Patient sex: F
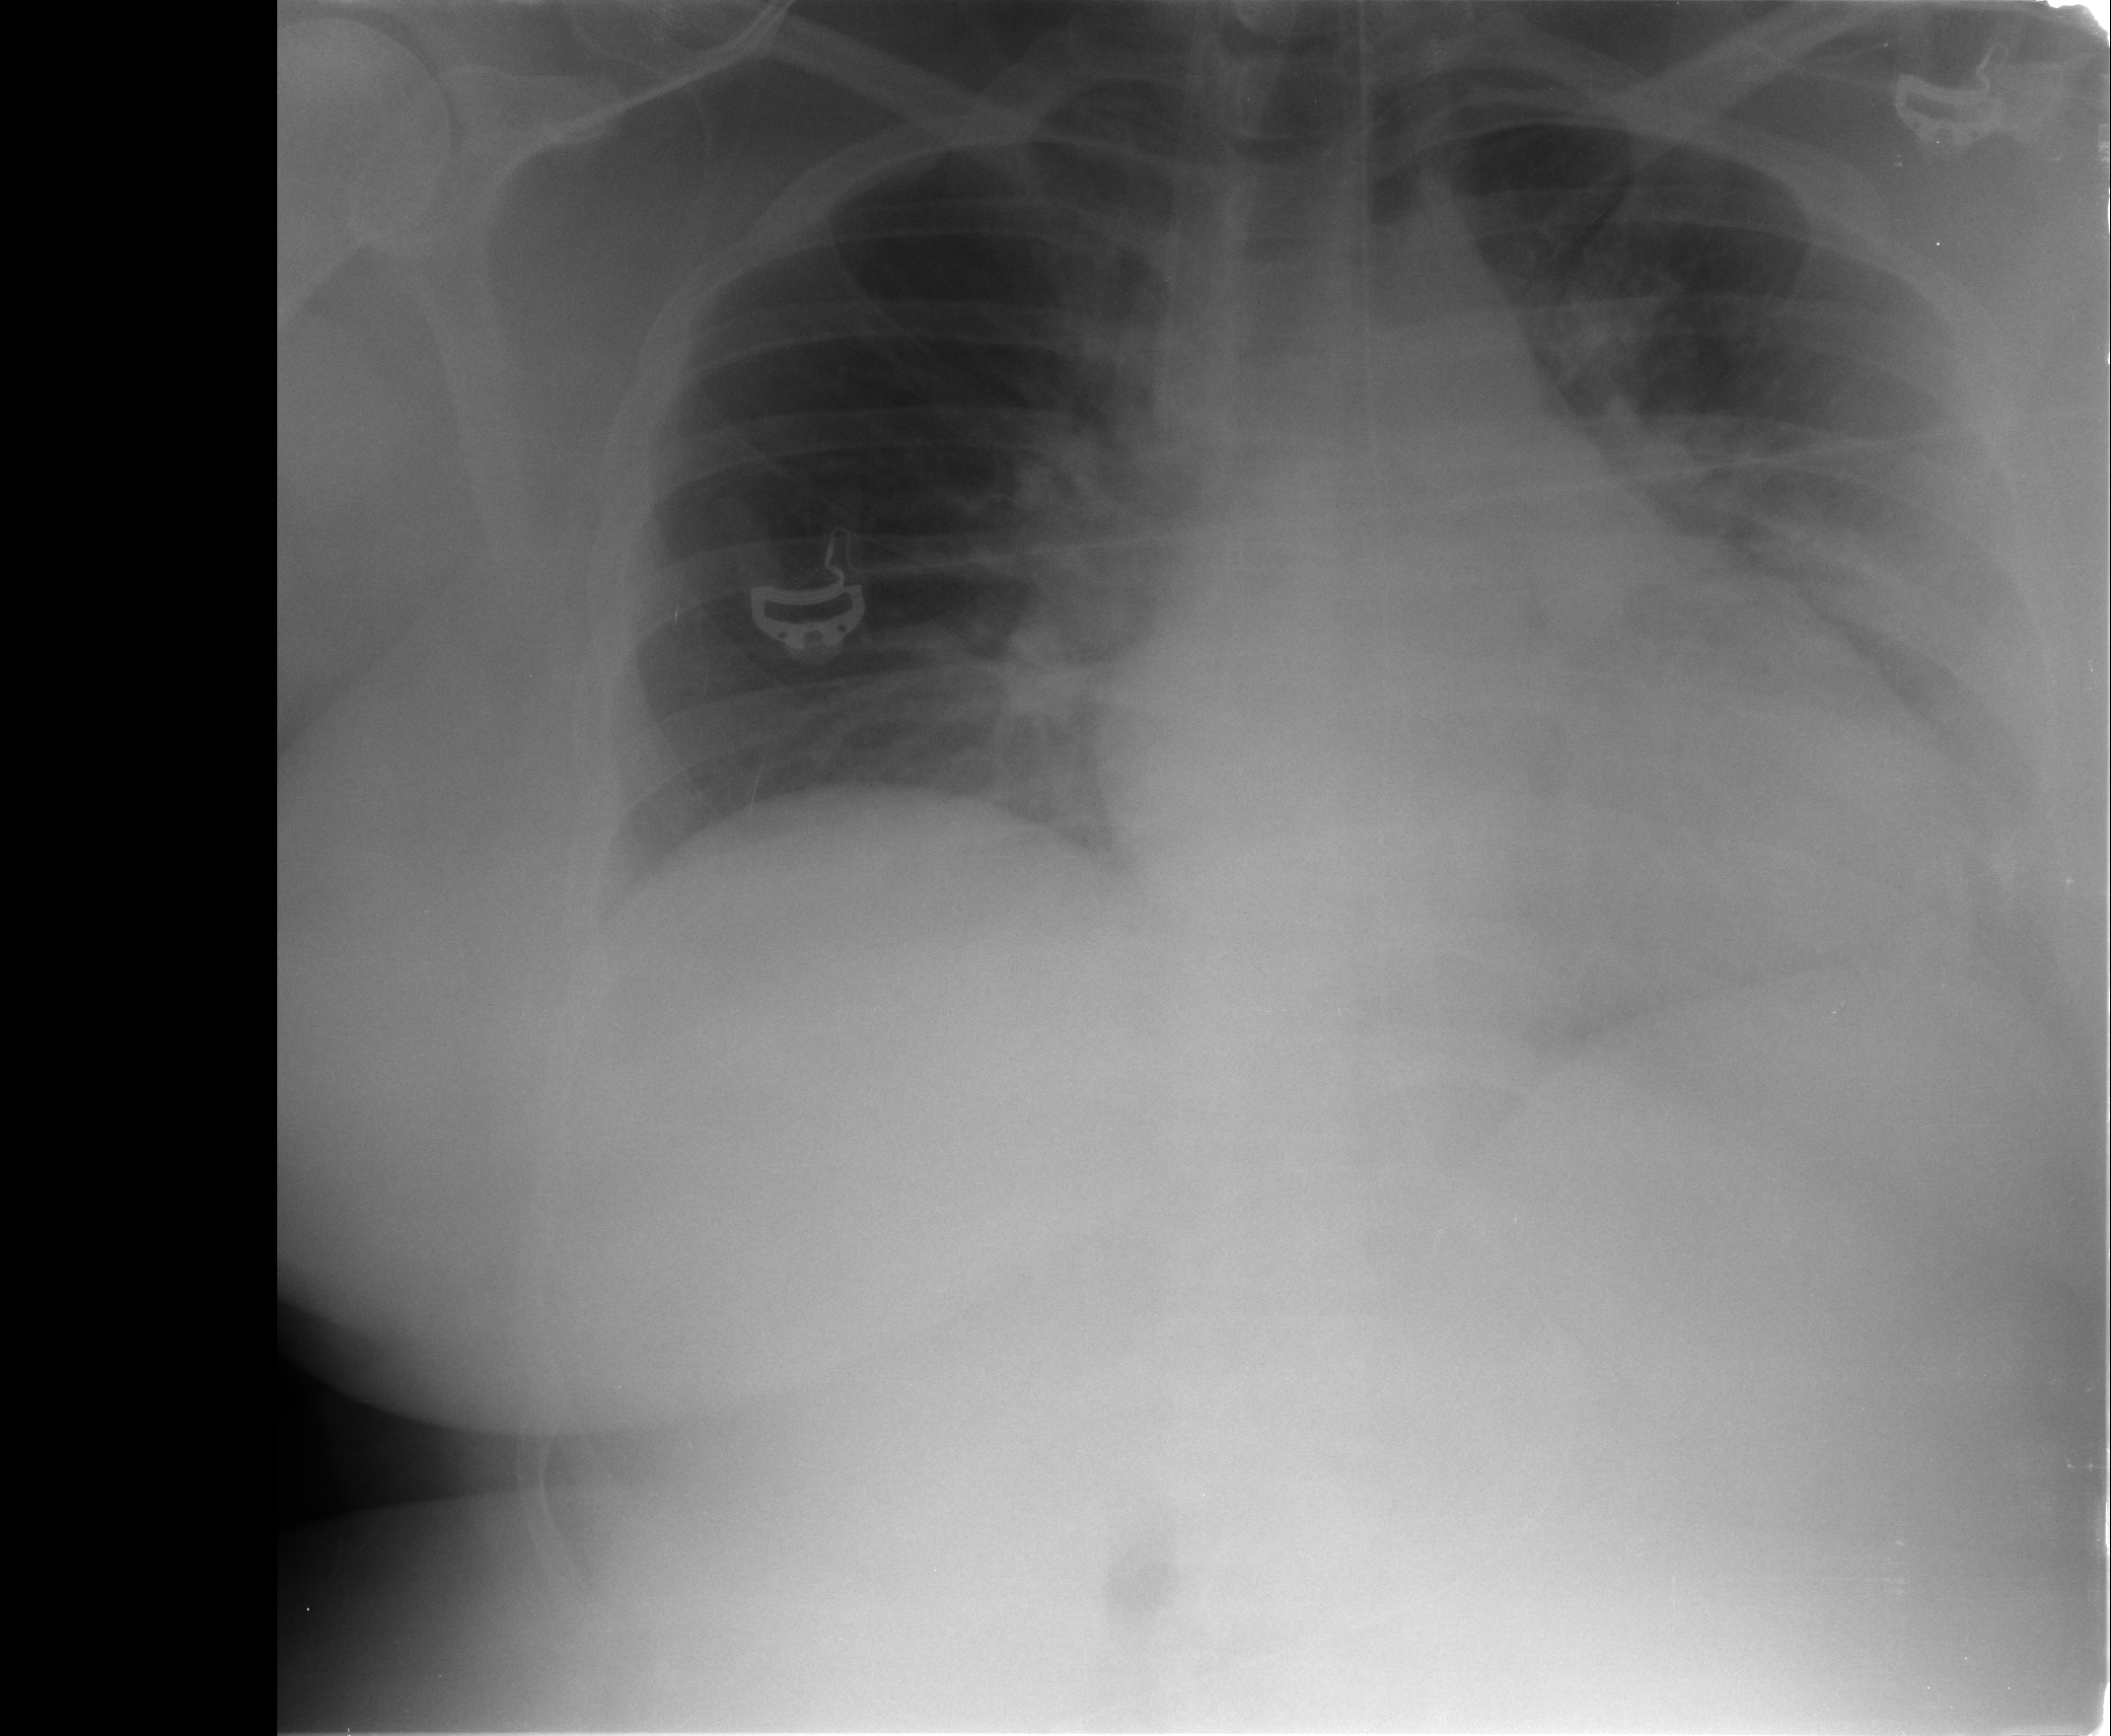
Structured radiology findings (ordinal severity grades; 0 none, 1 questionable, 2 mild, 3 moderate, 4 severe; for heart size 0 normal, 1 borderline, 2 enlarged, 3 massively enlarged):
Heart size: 2
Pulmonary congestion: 2
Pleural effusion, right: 0
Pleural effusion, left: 2
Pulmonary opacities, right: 0
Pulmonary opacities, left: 0
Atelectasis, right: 0
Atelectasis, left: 2